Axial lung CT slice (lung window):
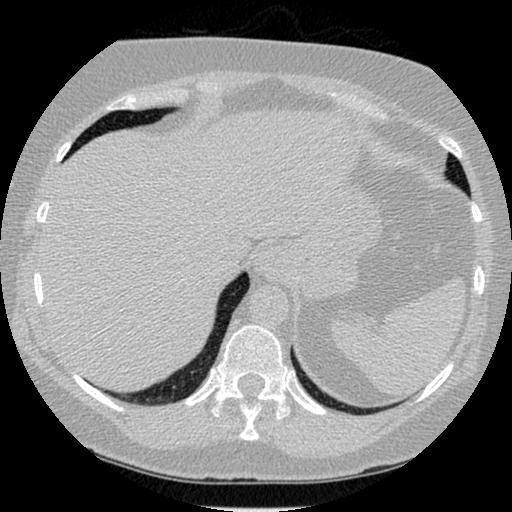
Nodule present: no